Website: home-depot
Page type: delivery-shipping
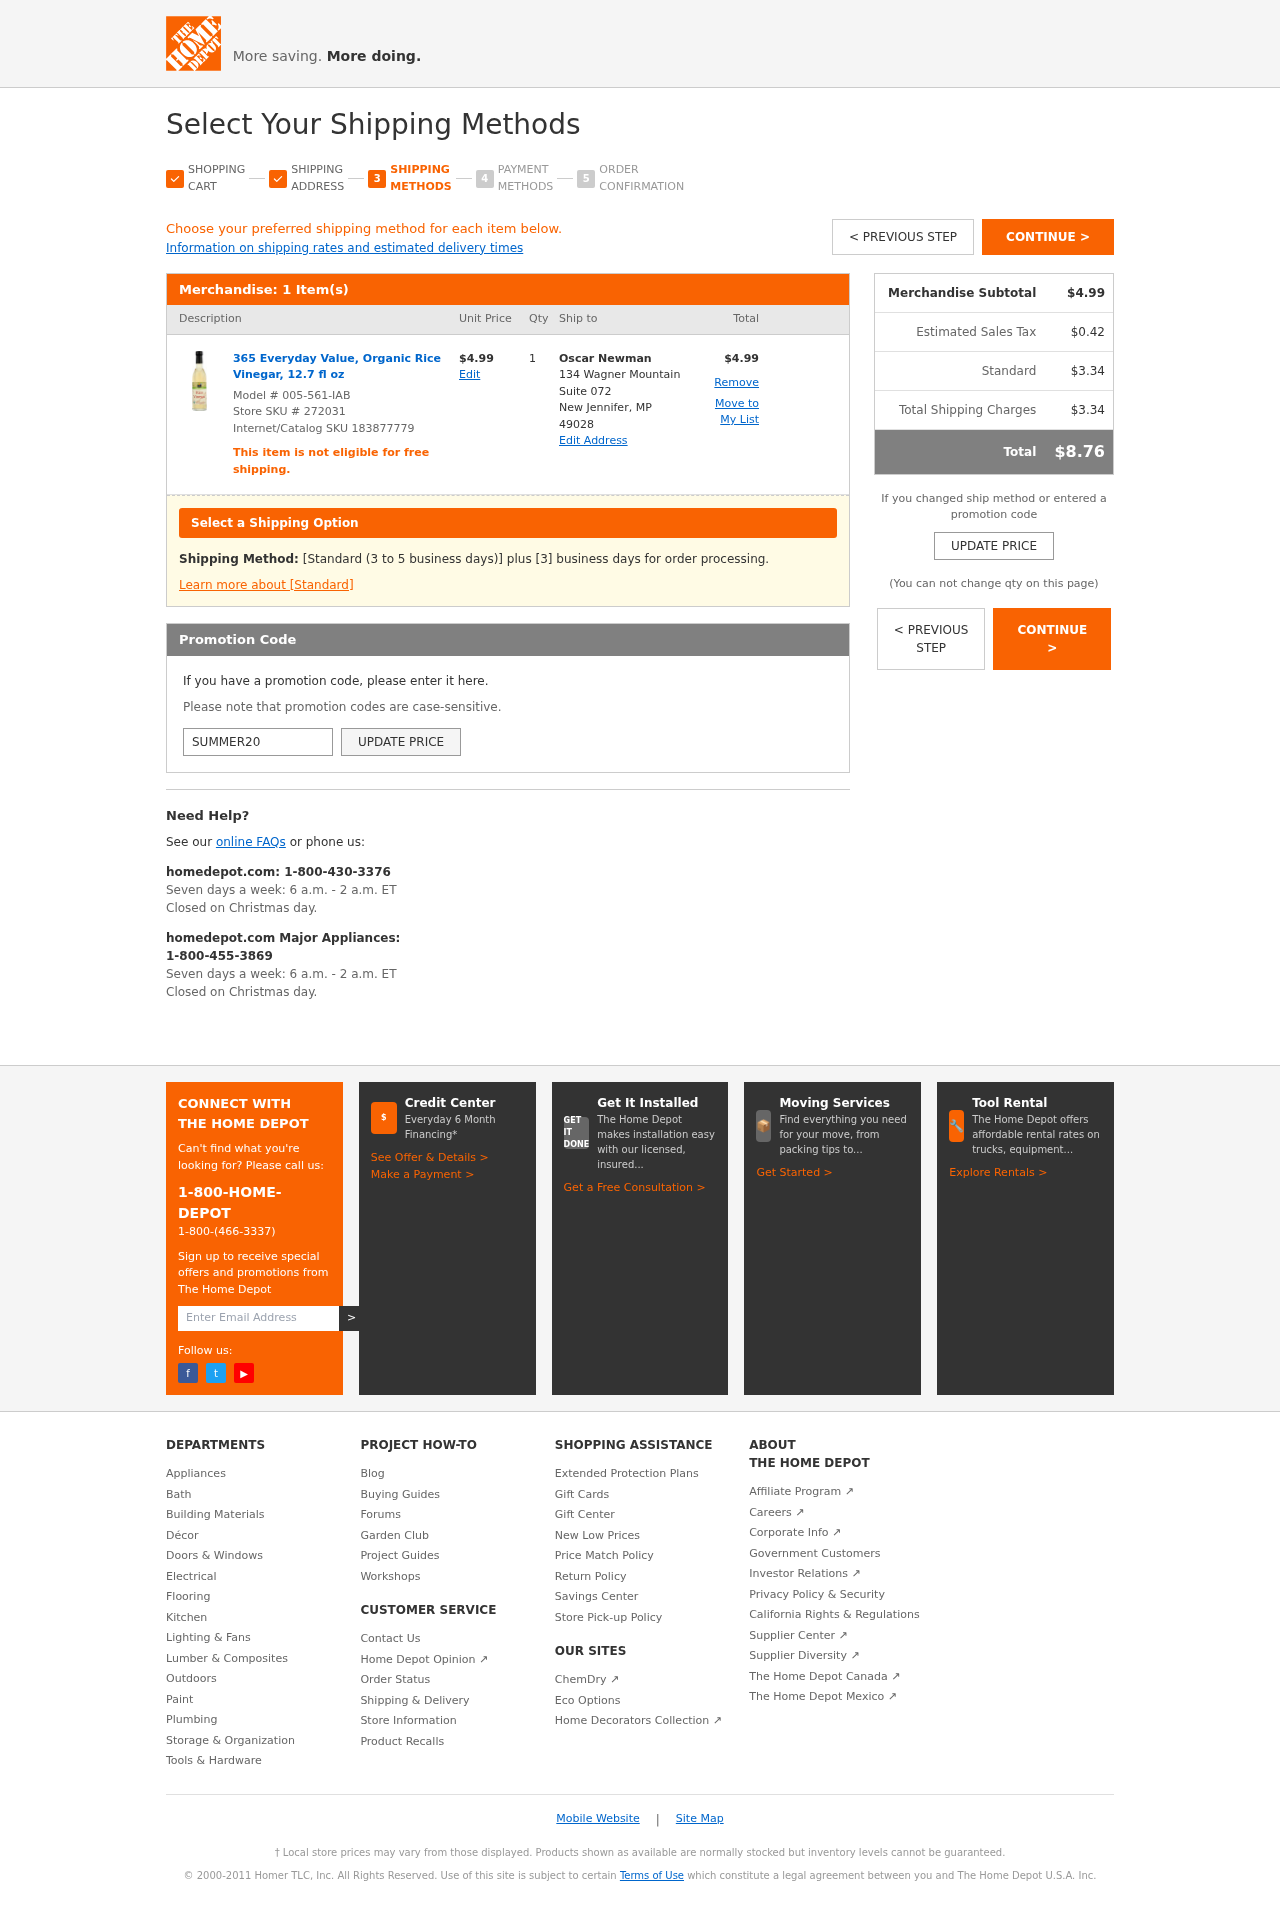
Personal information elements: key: PII_CITY_STATE_ZIP
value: New Jennifer, MP 49028
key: PII_FULLNAME
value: Oscar Newman
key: PII_PROMO_CODE
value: SUMMER20
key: PII_STREET
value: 134 Wagner Mountain Suite 072
Product elements: key: PRODUCT1_NAME
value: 365 Everyday Value, Organic Rice Vinegar, 12.7 fl oz
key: PRODUCT1_PRICE
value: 4.99
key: PRODUCT1_QUANTITY
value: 1
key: PRODUCT_MODEL_NUMBER
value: Model # 005-561-IAB
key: PRODUCT1_LINE_TOTAL
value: $4.99
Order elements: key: ORDER_NUM_ITEMS
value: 1 Item(s)
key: ORDER_SUBTOTAL
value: $4.99
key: ORDER_TAX
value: $0.42
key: ORDER_SHIPPING_COST
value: $3.34
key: ORDER_SHIPPING_TOTAL
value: $3.34
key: ORDER_TOTAL
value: $8.76
Other elements: key: STORE_SKU
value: Store SKU # 272031
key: INTERNET_SKU
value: Internet/Catalog SKU 183877779